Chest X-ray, PA view. Patient: 45 years old, sex F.
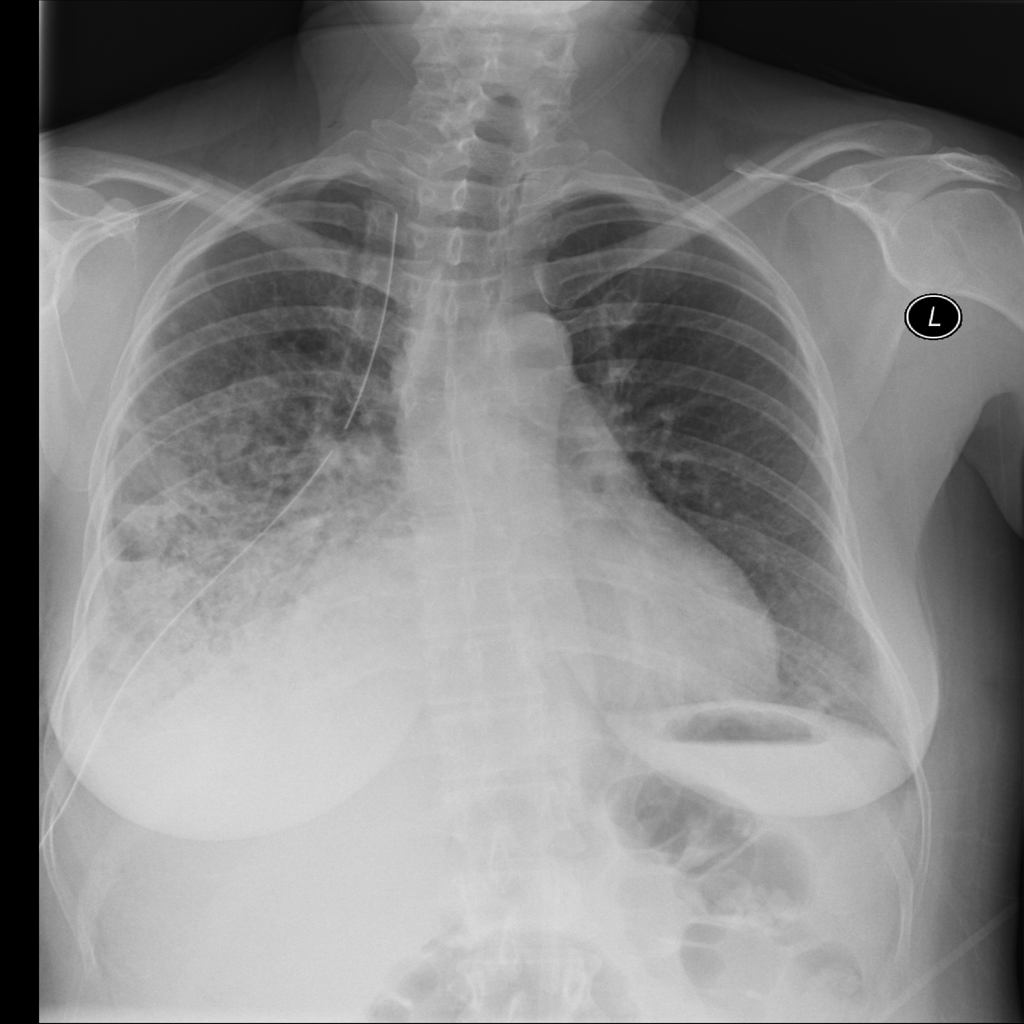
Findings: Infiltration, Pneumonia